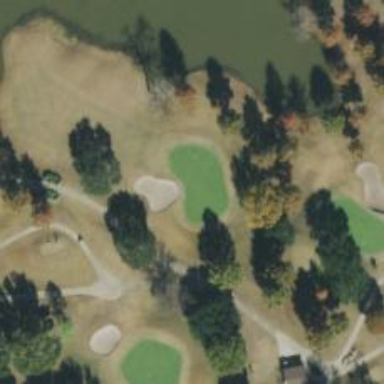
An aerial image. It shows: Golf hole.